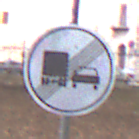
Verkehrszeichen: EndeUeberholverbotKraftfahrzeuge
Umgebung: Outdoor, Suburban
Tageszeit: MorningAfternoon
Wetter: PartlyCloudy
Licht: Natural
Jahreszeit: NotSpecified
Kontrast: LowContrast